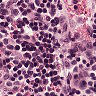
Metastatic tissue present: no